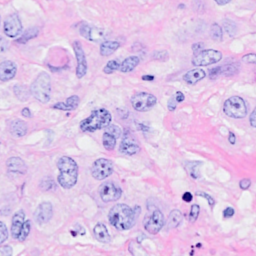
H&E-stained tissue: Breast